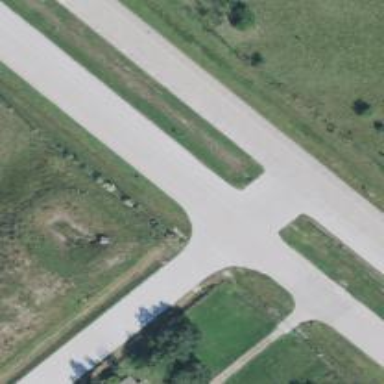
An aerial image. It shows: Secondary link road.